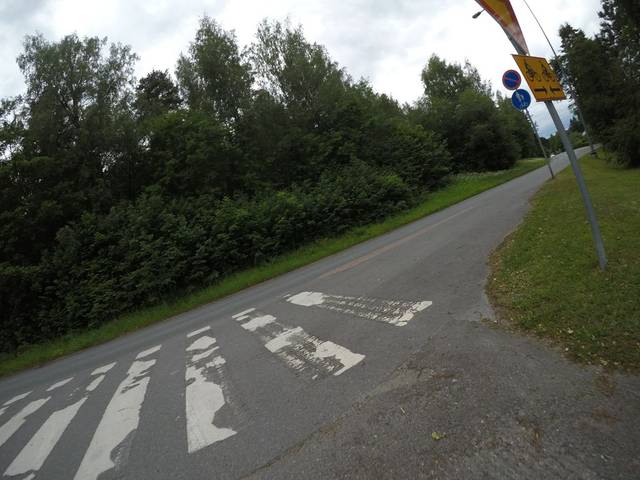
Region: Finland
Coordinates: 60.977, 24.465